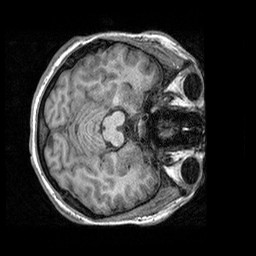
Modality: T1w
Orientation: axial
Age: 21
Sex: female
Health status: healthy
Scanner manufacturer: siemens
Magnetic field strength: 3 T
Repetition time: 2.3 s
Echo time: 0.00303 s